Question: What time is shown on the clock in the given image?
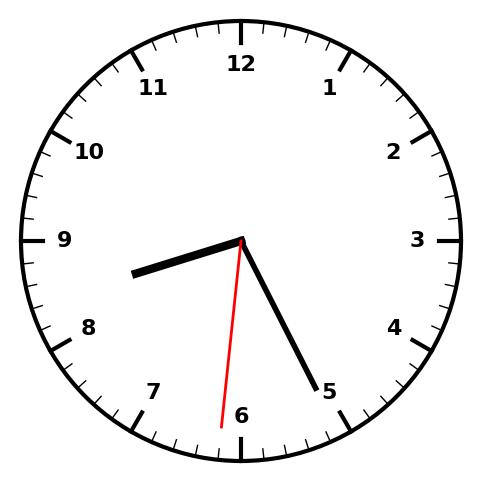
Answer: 08:25:31